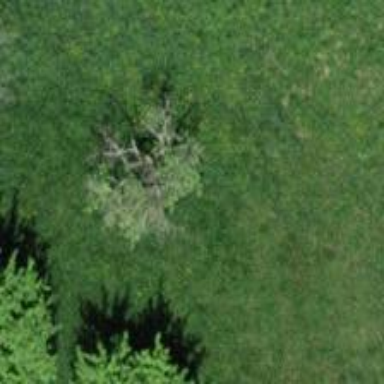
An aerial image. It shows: Broadleaved tree with lush leaves.